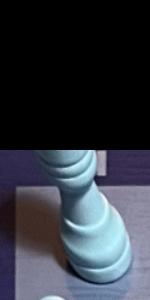
Label: Rook_White